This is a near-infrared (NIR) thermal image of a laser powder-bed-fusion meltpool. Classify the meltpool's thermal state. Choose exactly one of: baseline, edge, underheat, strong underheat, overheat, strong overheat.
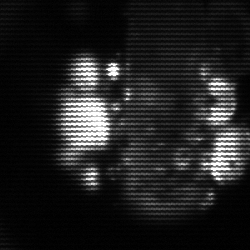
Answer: strong underheat